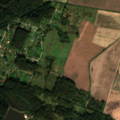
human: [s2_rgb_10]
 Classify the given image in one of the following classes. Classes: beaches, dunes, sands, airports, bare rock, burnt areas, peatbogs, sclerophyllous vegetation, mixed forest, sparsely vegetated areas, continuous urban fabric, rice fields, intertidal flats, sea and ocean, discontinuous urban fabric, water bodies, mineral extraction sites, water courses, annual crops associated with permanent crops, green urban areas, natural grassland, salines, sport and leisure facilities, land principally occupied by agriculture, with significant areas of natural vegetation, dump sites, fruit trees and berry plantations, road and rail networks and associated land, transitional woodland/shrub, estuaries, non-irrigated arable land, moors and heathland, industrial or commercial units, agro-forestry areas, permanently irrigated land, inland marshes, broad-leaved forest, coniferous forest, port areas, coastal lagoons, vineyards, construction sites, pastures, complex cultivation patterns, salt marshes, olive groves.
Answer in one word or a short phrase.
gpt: discontinuous urban fabric, non-irrigated arable land, mixed forest, transitional woodland/shrub